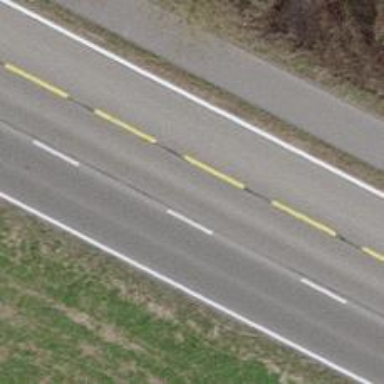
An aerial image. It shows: Secondary road with separate asphalt sidewalk.